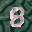
Label: 8